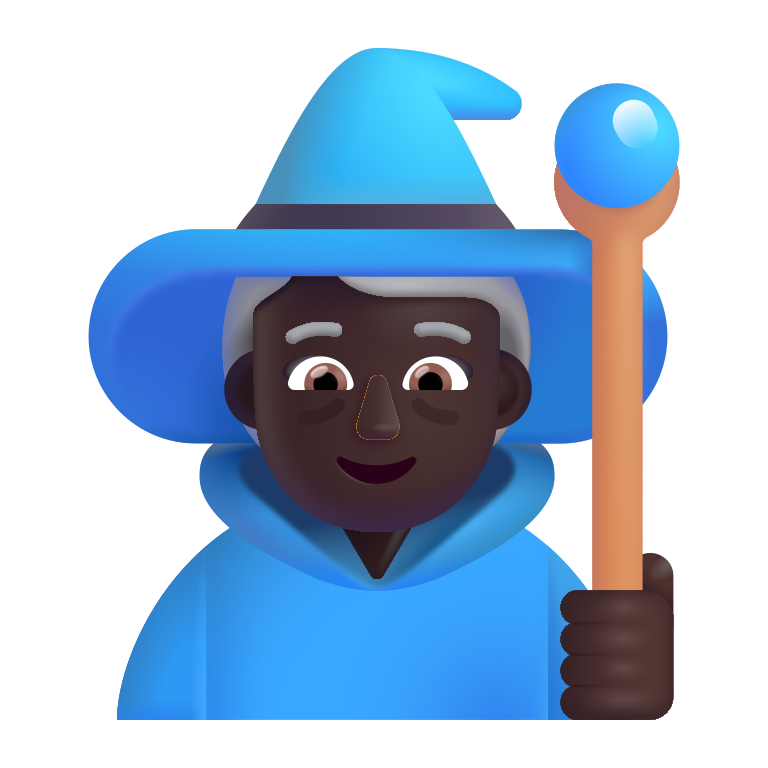
woman mage color dark